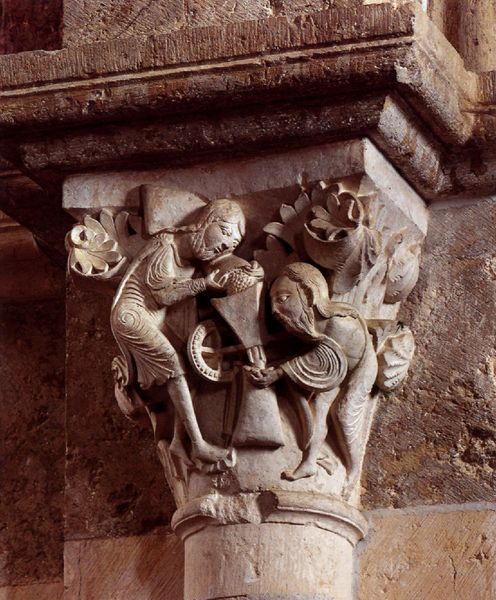
Titel: Ehemalige Abteikirche Sainte-Madeleine in Vézelay
Standort: Vézelay (EU - F - Burgund)
Schlagwörter: blätter, mann, menschen, männer, säule, bart, schüssel, stein, mühle, figur, gewand, gewänder, müller, sack, relief, getreide, korn, füsse, rad, falte, detail, ornamente, plastik, barfuss, kapitell, sims, christlich, mittelalter, romanik, mehl, abakus, florales, mahlen, mühöe